Aerial crown-view tile of a tropical tree (Barro Colorado Island, Panama), acquired 20240611:
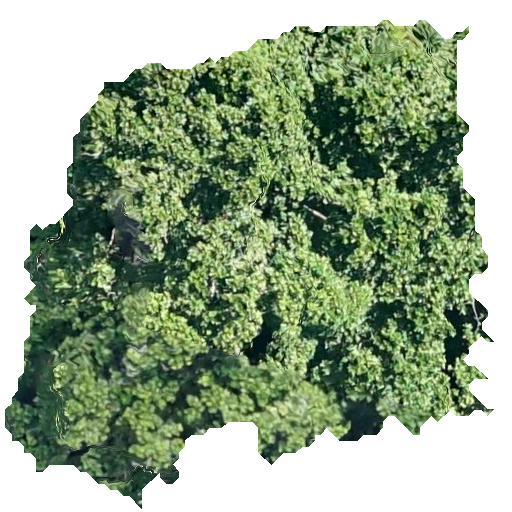
Species: Anacardium excelsum
GBIF accepted scientific name: Anacardium excelsum
Crown area: 262.393 m²